曲线$y=\cos4x$与$y=\cos6x+a$在$[0,\pi)$有唯一交点，则$a$的值为\underline{\qquad\qquad}.
【解答】
\raggedright
\textbf{【答案】2}
\textbf{【分析】}借助图象可发现将$y=\cos6x$向上平移2个单位，曲线$y=\cos4x$与$y=\cos6x+a$在$[0,\pi)$有唯一交点.
\textbf{【详解】}因为$x\in[0,\pi)$，则$4x\in[0,4\pi),6x\in[0,6\pi)$，
曲线$y=\cos4x$与$y=\cos6x$图象有5个交点，如图，

若想让曲线$y=\cos4x$与$y=\cos6x+a$在$[0,\pi)$有唯一交点，
则需将$y=\cos6x$向上平移2个单位，如图，

所以$a=2$.
故答案为：2
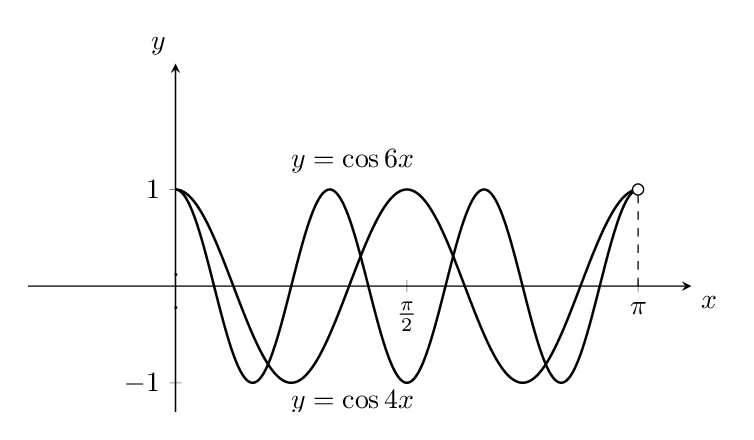
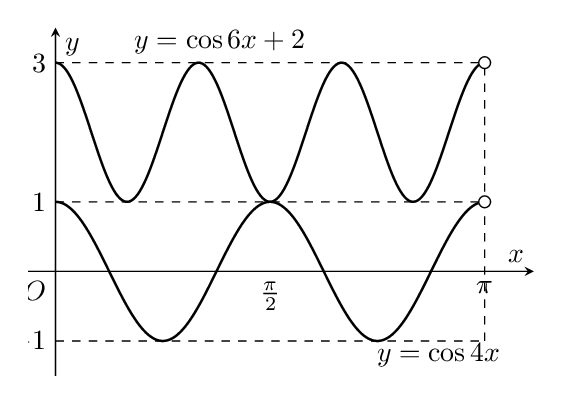